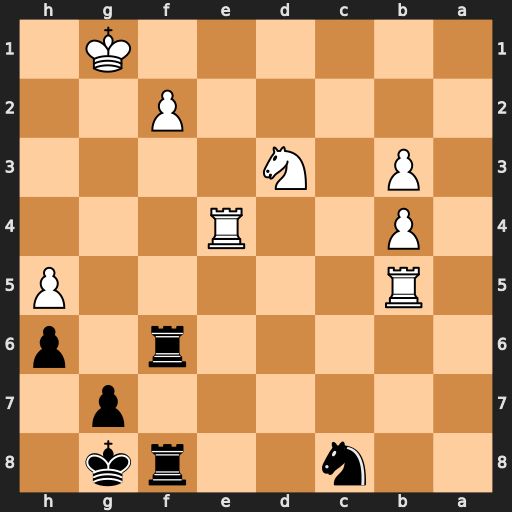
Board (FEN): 2n2rk1/6p1/5r1p/1R5P/1P2R3/1P1N4/5P2/6K1
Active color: b
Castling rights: -
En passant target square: -
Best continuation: Nd6 Rbe5 Nxe4